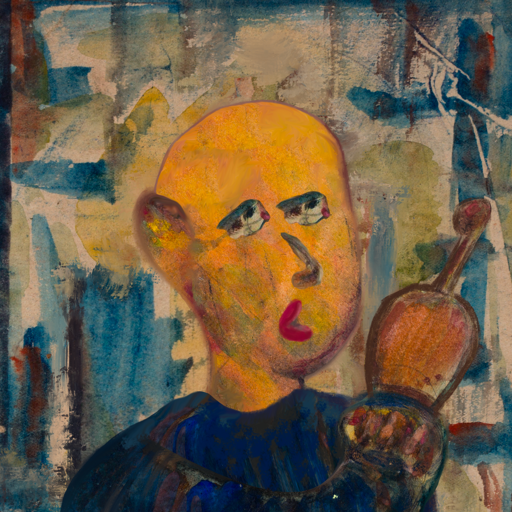
Background: Orphan, Head And Neck Side: Gypsy_Mother, Face Side: Pipe, Bust: Pipe, Hair Side: Blank, Head Accessory: Blank, Second Necklace: Blank, Necklace: Blank, Baby: Blank